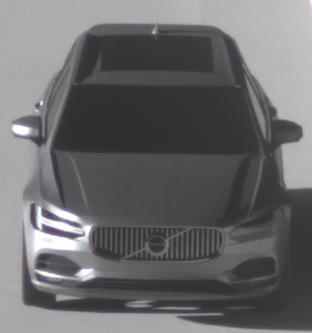
Make: Volvo
Model: V90
Detailed model: -
Model produced from: 2016
Model produced until: 2020
Doors: 5
Color: gray
Road condition: dry road
Daytime: morning or afternoon
Contrast: high contrast